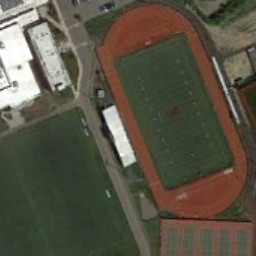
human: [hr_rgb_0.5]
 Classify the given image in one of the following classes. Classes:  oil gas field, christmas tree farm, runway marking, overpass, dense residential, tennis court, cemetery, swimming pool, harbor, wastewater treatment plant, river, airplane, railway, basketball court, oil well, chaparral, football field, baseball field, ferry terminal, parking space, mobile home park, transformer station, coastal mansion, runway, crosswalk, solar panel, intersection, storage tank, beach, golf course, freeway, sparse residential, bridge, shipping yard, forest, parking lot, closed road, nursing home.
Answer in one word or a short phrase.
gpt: football field